Question: How to display a scrollable pdf in a rst file. I've already tried '..image::' and '..figure::' but they didn't work and showed only the path to the pdf file like shown below

Can anyone tell how to embedd a pdf, preferable a scrollable pdf which can be displayed on the rst page rather than a downloadable file using ':download:'. Thanks in advance.
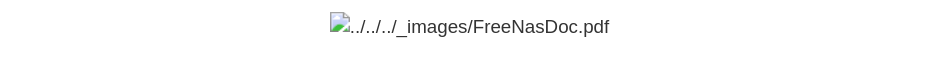
Answer: One option would be to find a service that will display the PDF such that you can scroll it within an iframe or div. See <URL>
Then use the <URL> to insert raw HTML.